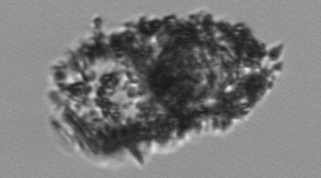
Label: Tintinnidium_mucicola